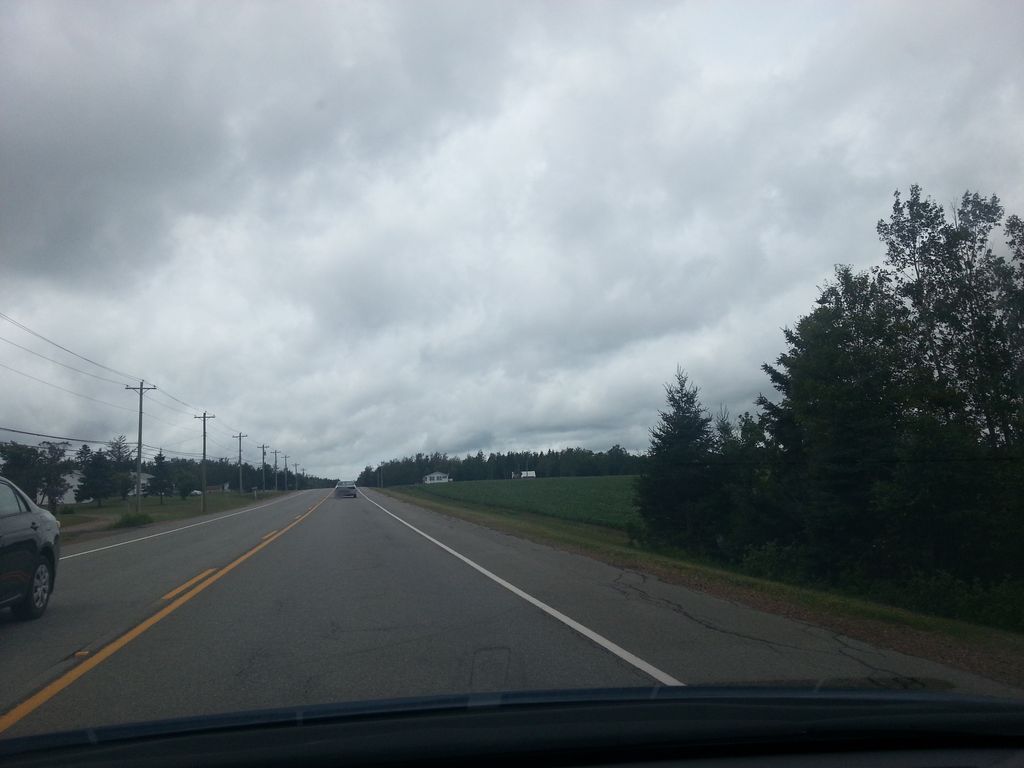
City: charlottetown